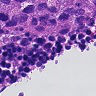
Metastatic tissue present: yes